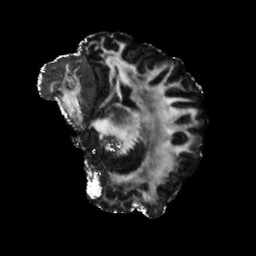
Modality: FA
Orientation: sagittal
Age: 23
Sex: female
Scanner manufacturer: siemens
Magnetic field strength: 6.98 T
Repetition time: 7.776 s
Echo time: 0.076 s